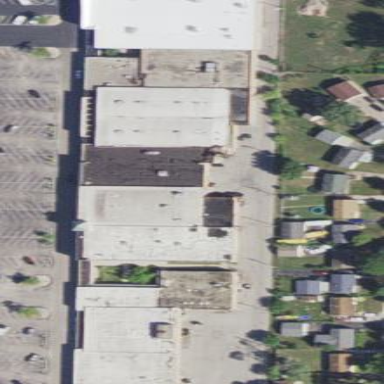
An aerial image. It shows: Retail building.